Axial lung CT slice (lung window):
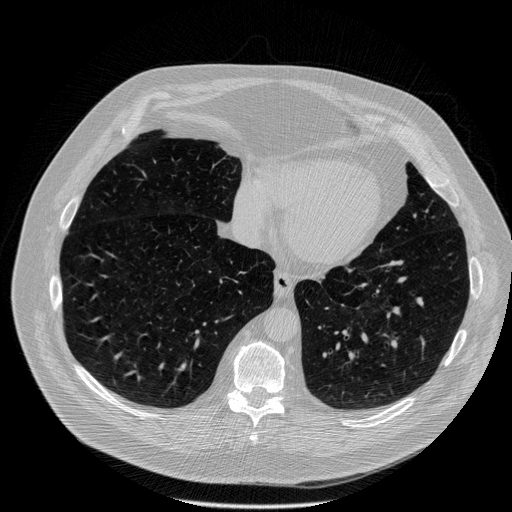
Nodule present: no